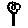
Label: flower